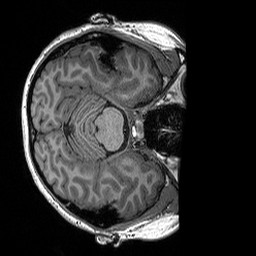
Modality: T1w
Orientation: axial
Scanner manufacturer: siemens
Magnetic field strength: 3 T
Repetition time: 2.3 s
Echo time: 0.00298 s